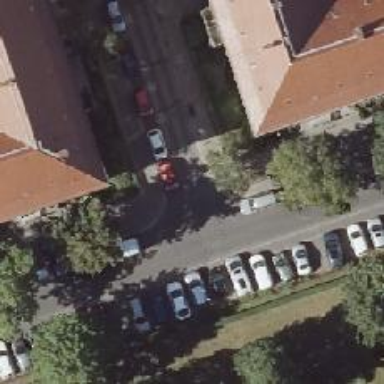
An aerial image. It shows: Residential road with asphalt surface and sidewalks on both sides. There is parallel on-street parking available on the right lane.